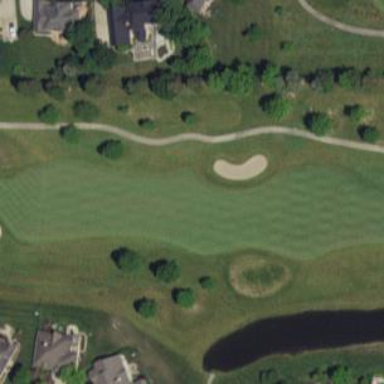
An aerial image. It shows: Grassy area designated as golf fairway.